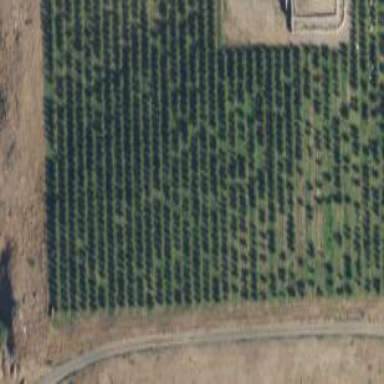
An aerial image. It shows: Orchard.